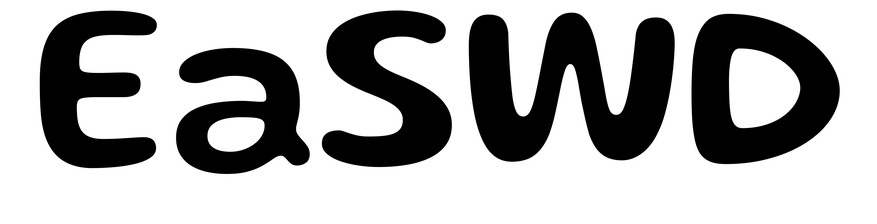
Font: Gluten_Medium